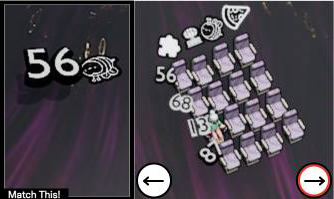
Task: seats
Answer: no